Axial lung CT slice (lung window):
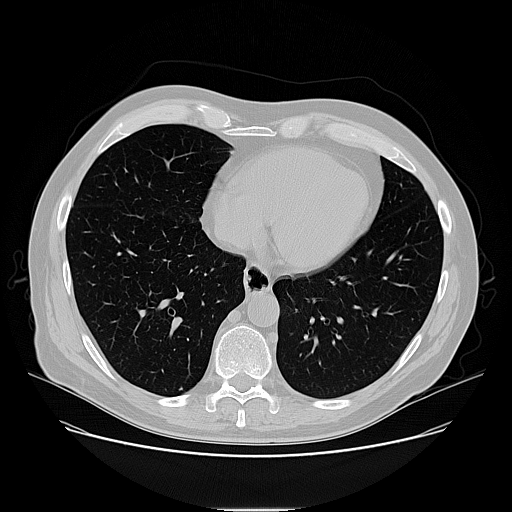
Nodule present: no